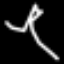
Label: squiggle